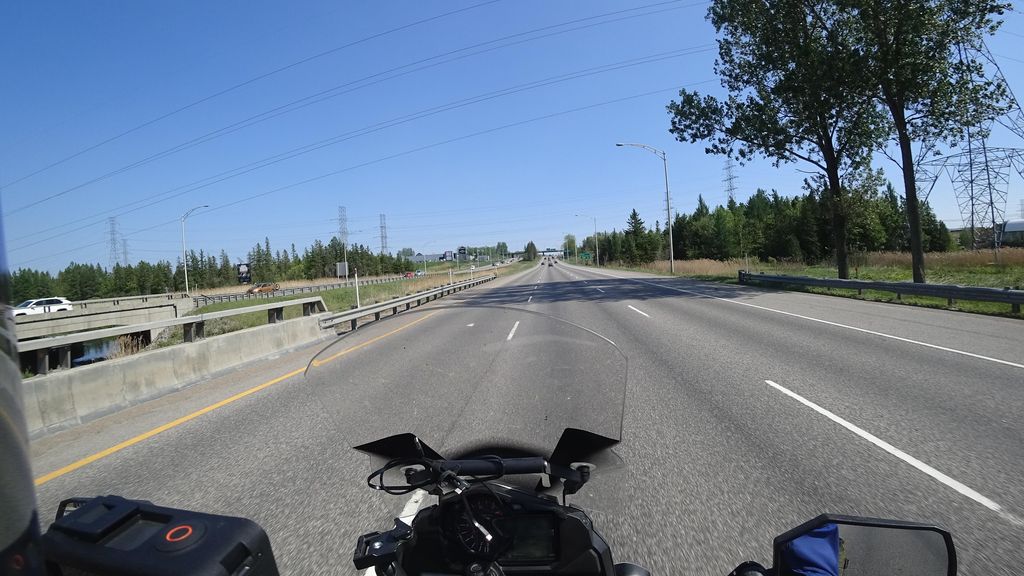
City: quebec_city